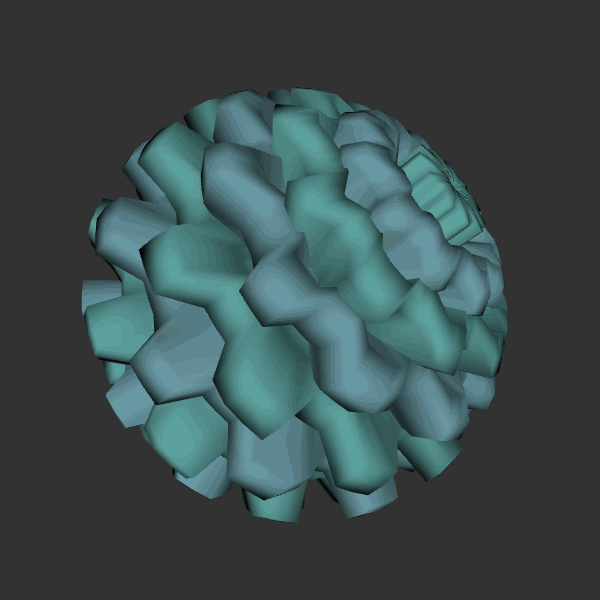
Background: dark